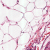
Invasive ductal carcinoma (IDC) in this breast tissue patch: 0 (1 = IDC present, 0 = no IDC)